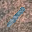
Label: 1